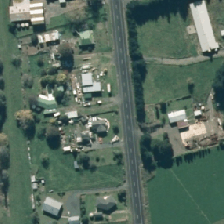
Land cover: urban_build_up